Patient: sex M, age 70
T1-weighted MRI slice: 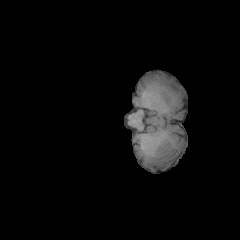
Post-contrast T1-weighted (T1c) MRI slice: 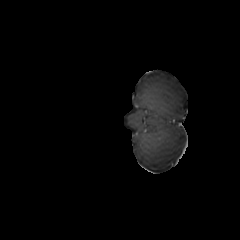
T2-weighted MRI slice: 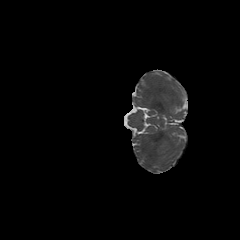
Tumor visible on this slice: no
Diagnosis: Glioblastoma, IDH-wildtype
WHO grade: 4